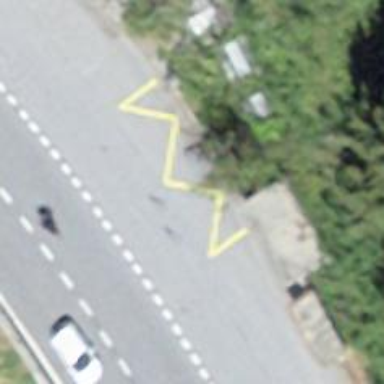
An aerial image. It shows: Bus stop with platform for public transport.